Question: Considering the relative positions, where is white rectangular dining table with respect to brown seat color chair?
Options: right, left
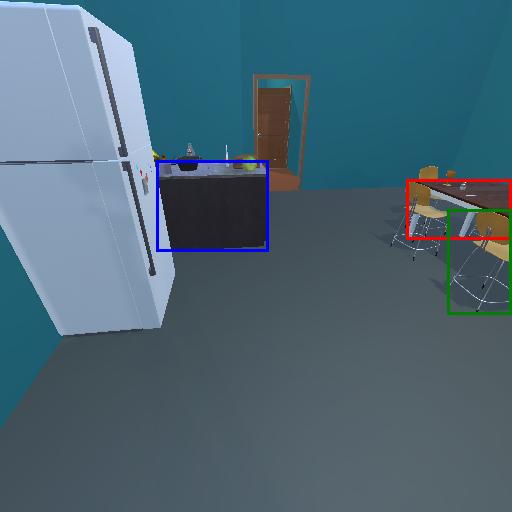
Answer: right